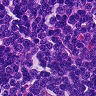
Metastatic tissue present: no